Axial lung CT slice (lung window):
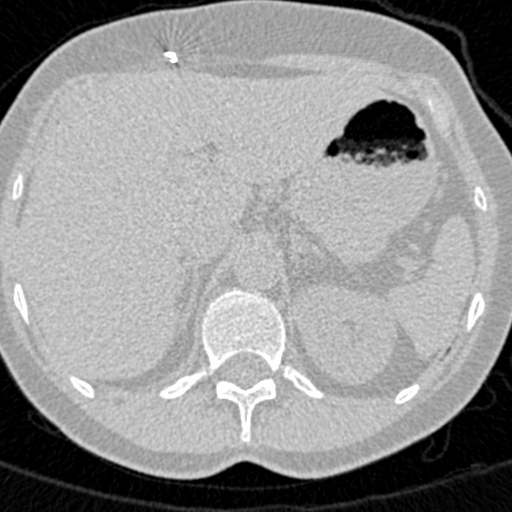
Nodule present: no